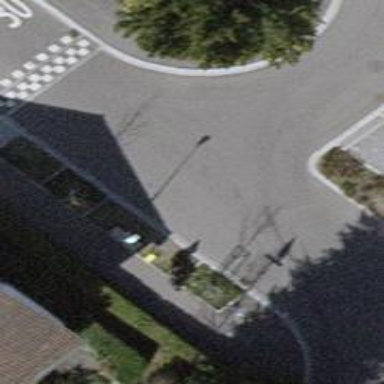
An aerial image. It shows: Post box is visible.